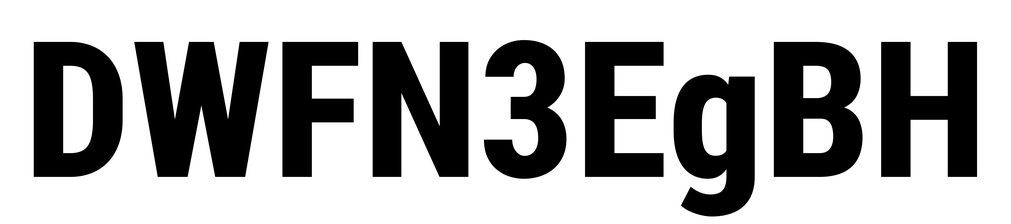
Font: Roboto_Condensed_ExtraBold